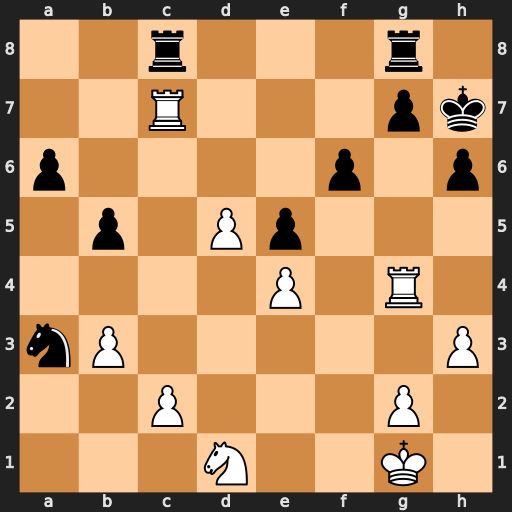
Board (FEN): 2r3r1/2R3pk/p4p1p/1p1Pp3/4P1R1/nP5P/2P3P1/3N2K1
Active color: w
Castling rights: -
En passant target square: -
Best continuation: Rgxg7+ Rxg7 Rxc8